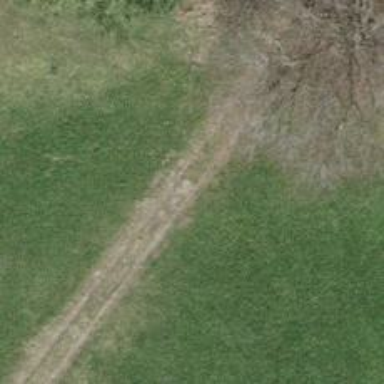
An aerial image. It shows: Track with grade 4 tracktype.